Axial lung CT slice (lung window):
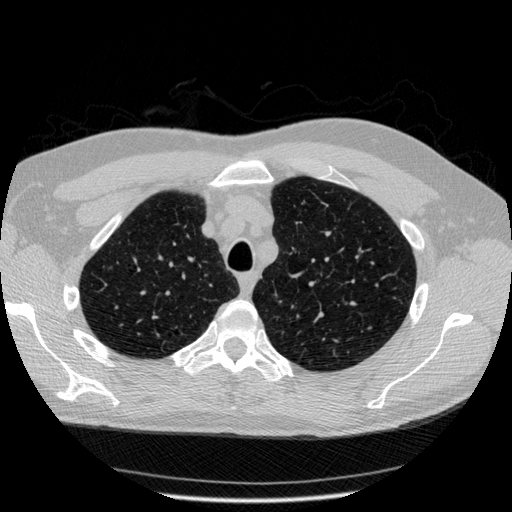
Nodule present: no